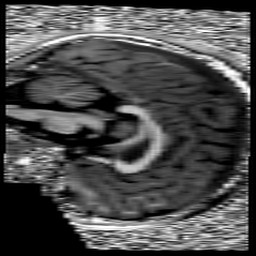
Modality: UNIT1
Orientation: sagittal
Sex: female
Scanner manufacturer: siemens
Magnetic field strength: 3 T
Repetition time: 5 s
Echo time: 0.00355 s